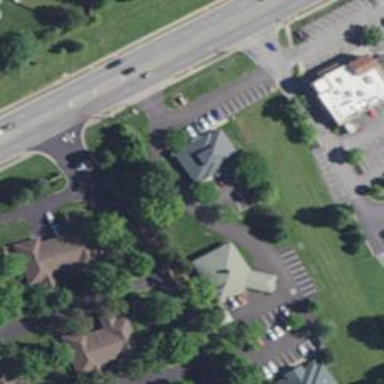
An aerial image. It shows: Healthcare clinic is depicted in the image.